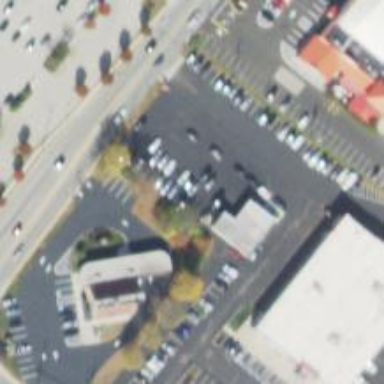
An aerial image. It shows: Building used as car repair shop.